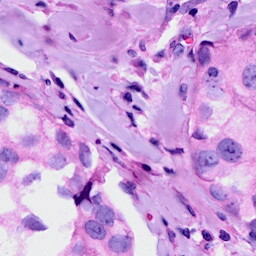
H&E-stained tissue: Breast